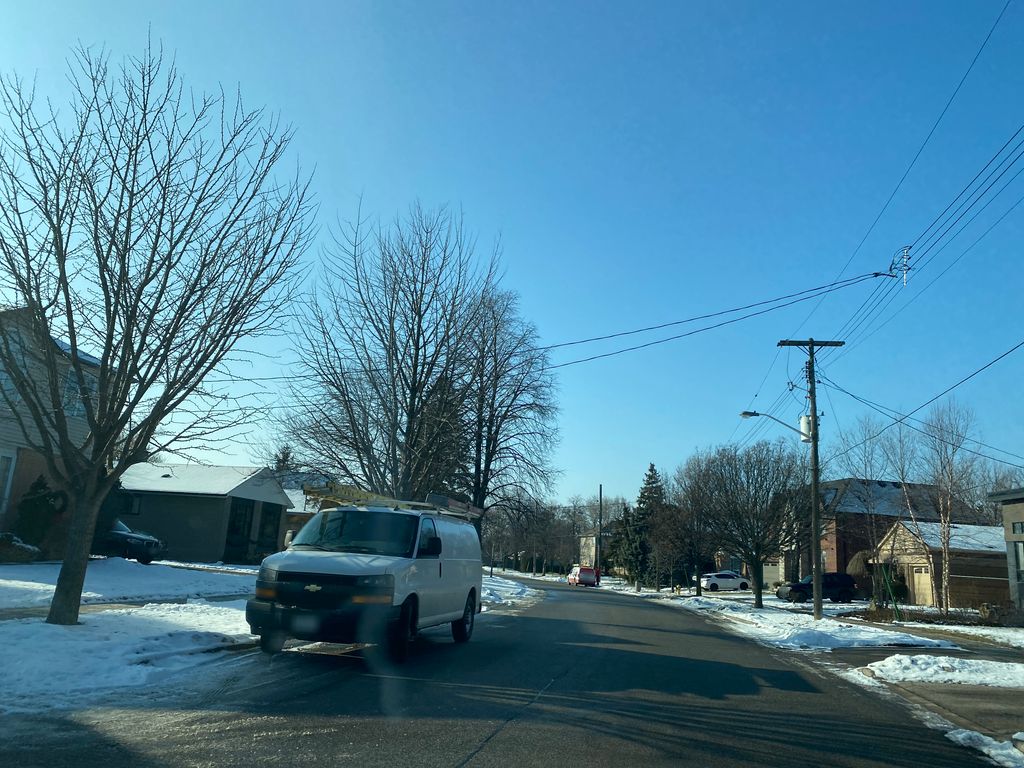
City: toronto